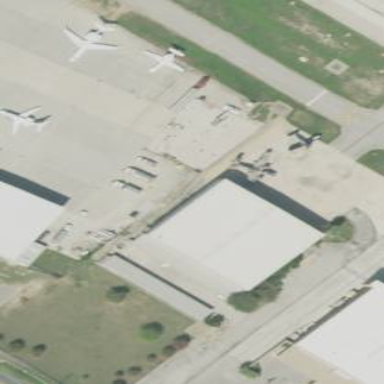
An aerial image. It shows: Building designed as airport hangar.